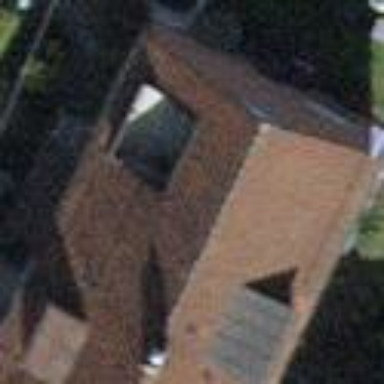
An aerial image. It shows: Semidetached house with tiled roof.